Interaction volume radius: 5 \u00c5
Interaction volume height: 10 \u00c5
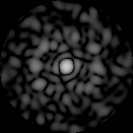
Disorder parameter: 0.8691